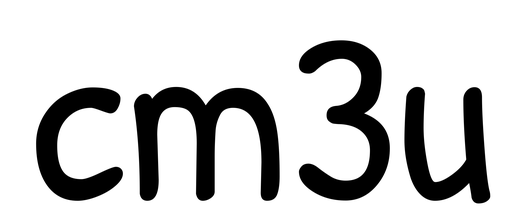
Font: PatrickHand-Regular